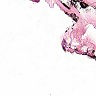
Metastatic tissue present: no